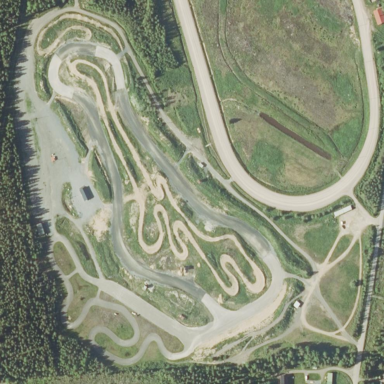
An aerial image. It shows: Pitch designated for motor sports.